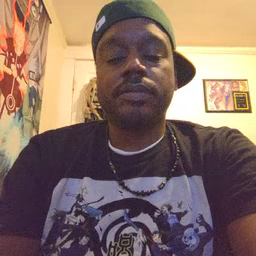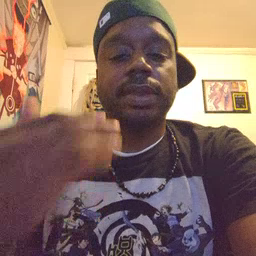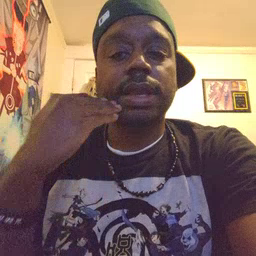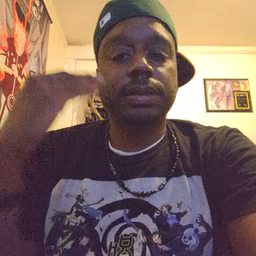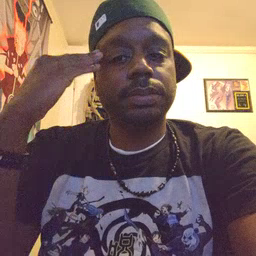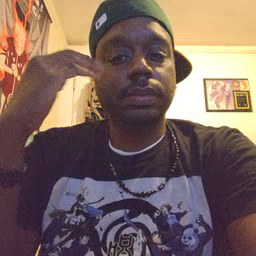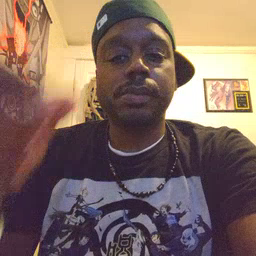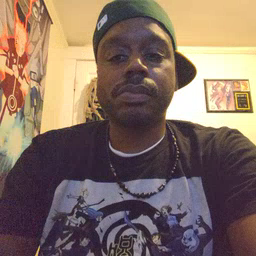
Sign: head